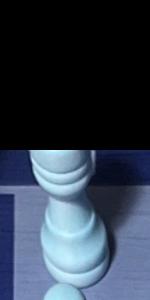
Label: Rook_White